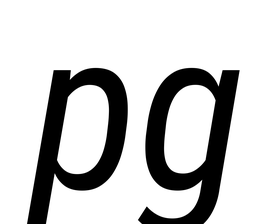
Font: Roboto-Italic_Condensed_Italic